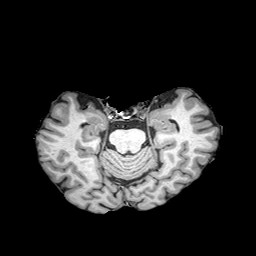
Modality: T1w
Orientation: coronal
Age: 62
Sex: female
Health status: healthy